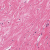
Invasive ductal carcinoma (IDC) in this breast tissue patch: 0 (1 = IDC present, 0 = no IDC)